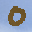
Label: 0